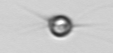
Label: Acanthoica_quattrospina